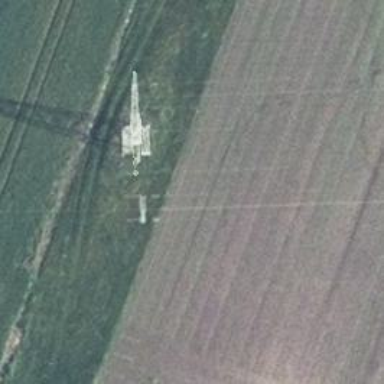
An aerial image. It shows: Power line in the image.